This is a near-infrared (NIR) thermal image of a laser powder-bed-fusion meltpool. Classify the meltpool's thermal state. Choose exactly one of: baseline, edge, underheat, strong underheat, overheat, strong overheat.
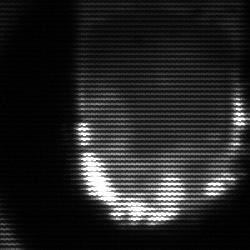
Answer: baseline